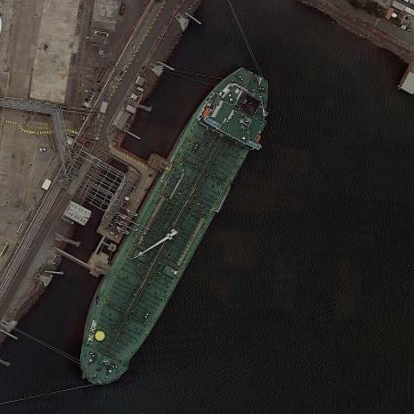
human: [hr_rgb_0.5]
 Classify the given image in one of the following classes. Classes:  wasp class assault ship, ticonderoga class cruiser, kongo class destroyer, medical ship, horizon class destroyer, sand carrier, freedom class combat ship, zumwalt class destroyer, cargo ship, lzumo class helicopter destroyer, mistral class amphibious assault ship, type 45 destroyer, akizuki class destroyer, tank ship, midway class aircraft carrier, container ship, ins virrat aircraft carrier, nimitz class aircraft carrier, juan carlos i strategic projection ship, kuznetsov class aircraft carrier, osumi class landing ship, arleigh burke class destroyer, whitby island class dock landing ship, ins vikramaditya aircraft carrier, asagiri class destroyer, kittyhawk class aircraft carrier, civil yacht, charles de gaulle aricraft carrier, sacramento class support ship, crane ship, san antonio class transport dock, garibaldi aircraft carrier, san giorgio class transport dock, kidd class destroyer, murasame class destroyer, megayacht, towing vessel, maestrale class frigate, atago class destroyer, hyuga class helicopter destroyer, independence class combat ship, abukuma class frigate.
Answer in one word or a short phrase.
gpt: Tank ship